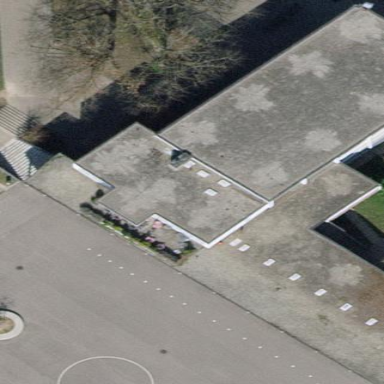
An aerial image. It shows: School building.